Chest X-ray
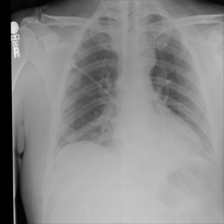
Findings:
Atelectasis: positive
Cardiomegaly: negative
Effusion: negative
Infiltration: negative
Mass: negative
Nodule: negative
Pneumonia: negative
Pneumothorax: negative
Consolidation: negative
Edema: negative
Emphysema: negative
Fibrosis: negative
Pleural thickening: positive
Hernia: negative